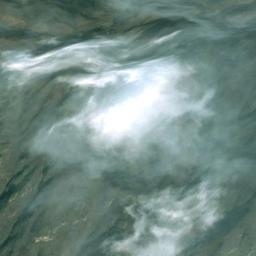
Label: cloud